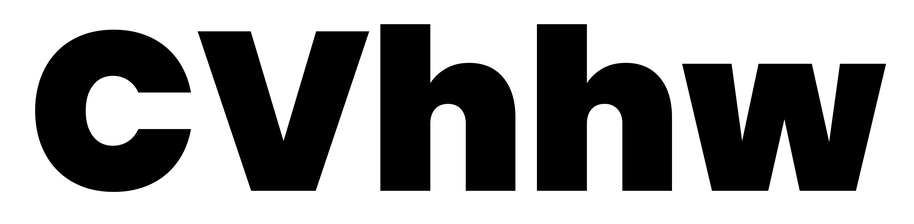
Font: Poppins-Black